Question: In Xcode 3, when viewing variables with the debugger, there was a "Summary" column, shown in <URL>. You could edit what appeared there, so you could preview all kinds of data types. In Xcode 4, I can't find similar functionality. I've found I can right-click the variables and choose "Edit Summary Format...", but though I can edit it like in Xcode 3, the actual result doesn't seem to show up anywhere! This demonstrates my problem:

As you can see, there's no summary column. How can I actually see the result of the summary in Xcode 4?
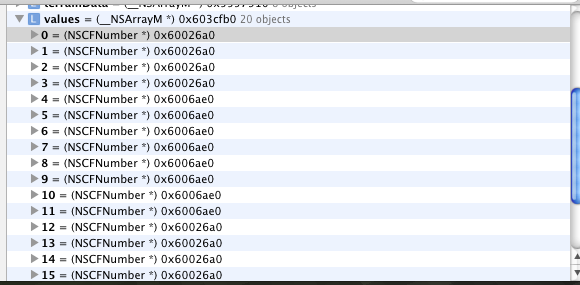
Answer: Eh, I was having lots of issues with Xcode, so I just ended up doing a clean install. It seems to have fixed the issues. Oh well.